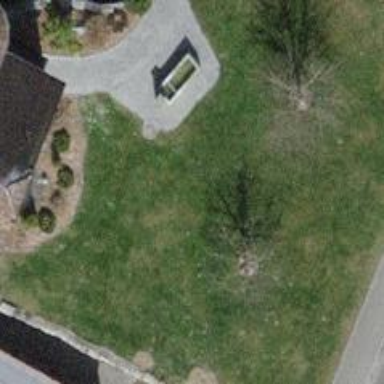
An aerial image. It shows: Beautiful fountain.